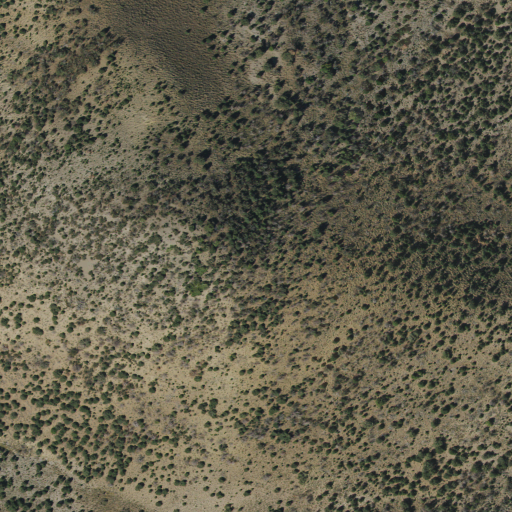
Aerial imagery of mountain in Utah named Lamerdorf Peak containing only evergreen forest